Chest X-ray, PA view. Patient: 72 years old, sex M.
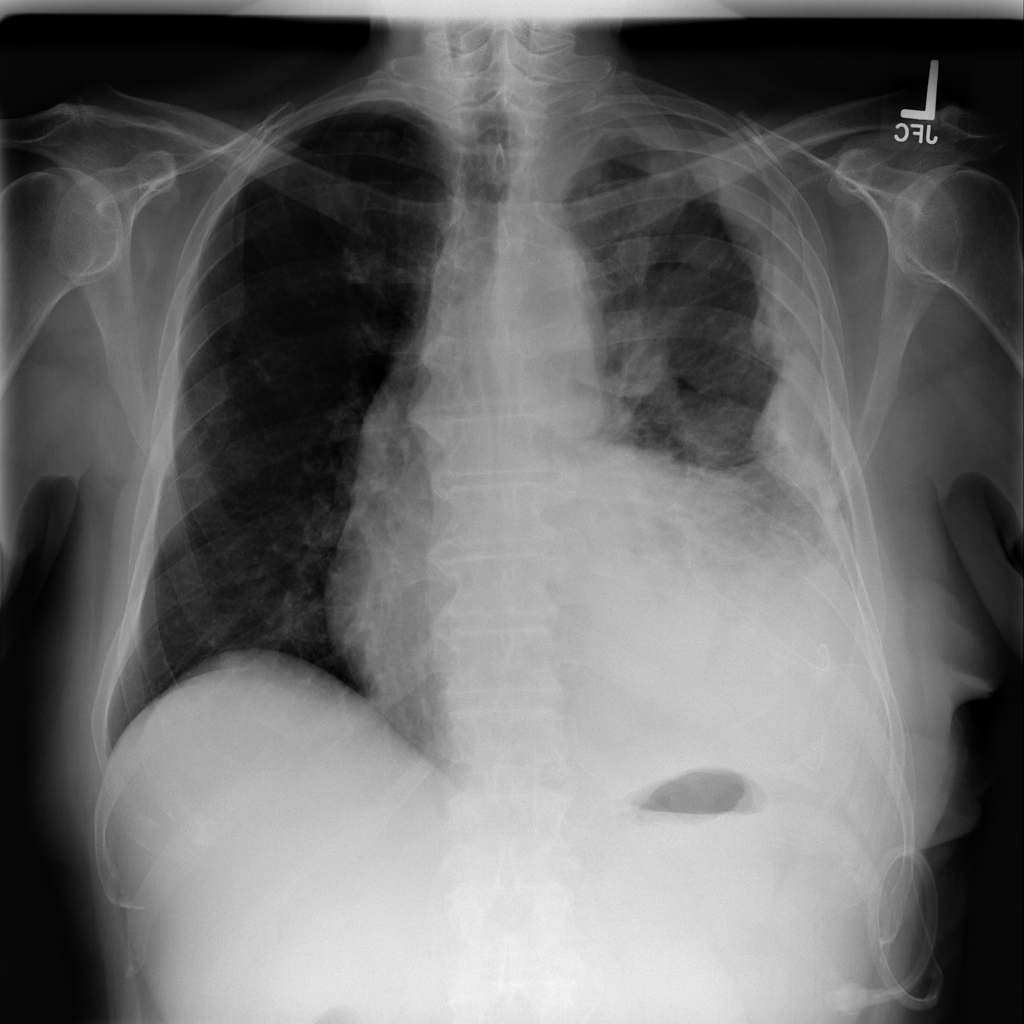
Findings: Infiltration, Mass, Nodule, Pleural_Thickening